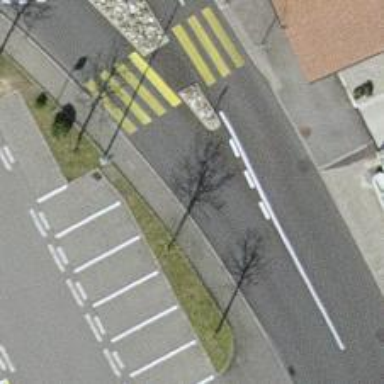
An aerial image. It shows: Bus stop along the road.